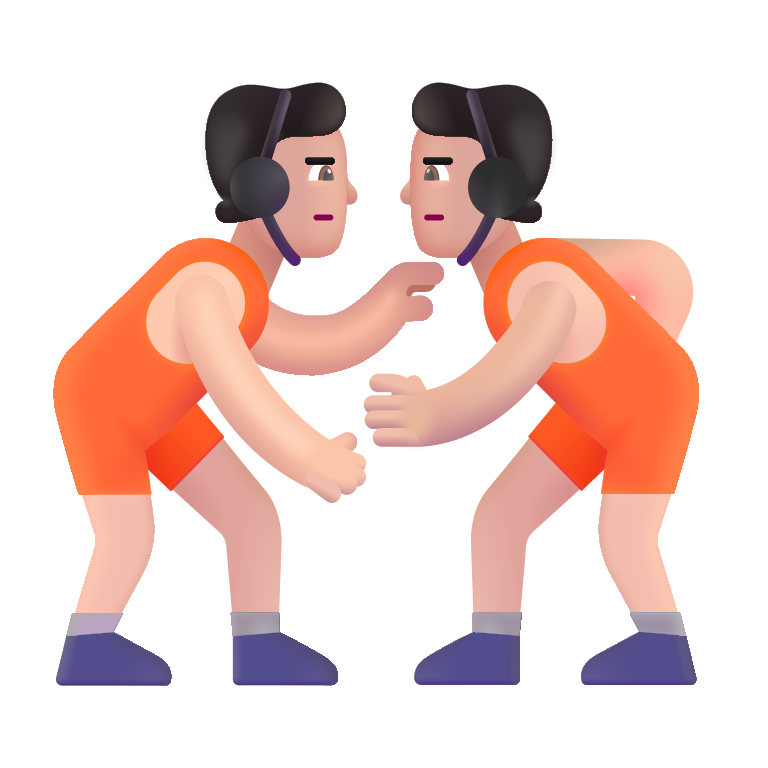
person wrestling color light